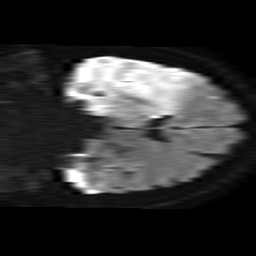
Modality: TRACE
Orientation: coronal
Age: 59
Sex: male
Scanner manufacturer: philips
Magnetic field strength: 1.5 T
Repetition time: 4.6 s
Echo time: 0.08631 s